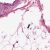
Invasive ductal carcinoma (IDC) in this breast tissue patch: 0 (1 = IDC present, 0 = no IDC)